【题型】解答题　【知识点】向量　【难度】easy
如图，已知向量 $\vec{a},\ \vec{b},\ \vec{c}$，作出下列向量：

(1) $\vec{a}+\vec{b},\ \vec{b}+\vec{c},\ \vec{a}+\vec{c}$；
(2) $(\vec{a}+\vec{b})+\vec{c}$ 和 $\vec{a}+(\vec{b}+\vec{c})$。
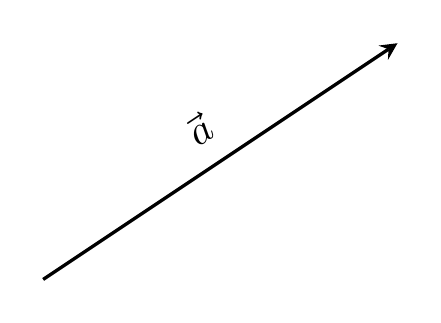
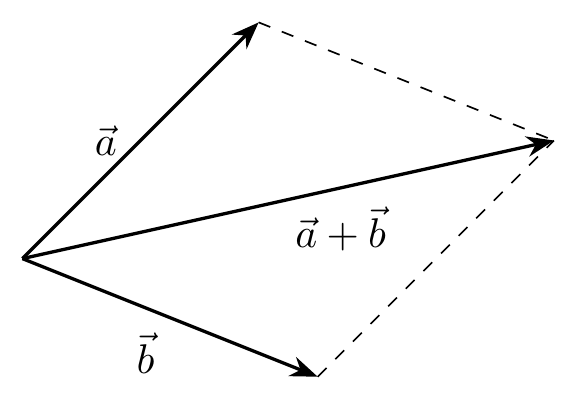
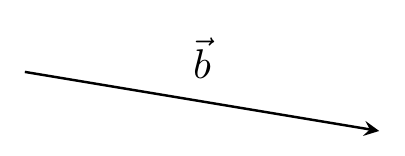
【解答】
\textbf{【答案】}
(1) 答案见详解
(2) 答案见详解

\vspace{1em}
\textbf{【分析】}
根据向量加法的平行四边形法则及几何意义作图即可。

\vspace{1em}
\textbf{【详解】}
（1）根据向量加法的平行四边形法则可得 $\vec{a}+\vec{b}$，$\vec{b}+\vec{c}$，$\vec{a}+\vec{c}$ 分别如下图：

（2）根据向量加法的平行四边形法则可得 $(\vec{a}+\vec{b})+\vec{c}$ 和 $\vec{a}+(\vec{b}+\vec{c})$ 分别如下图：

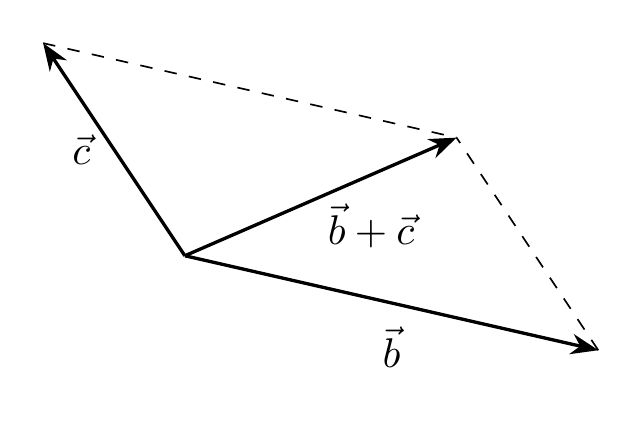
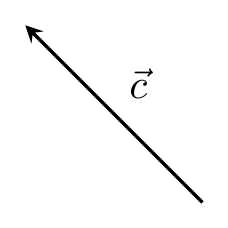
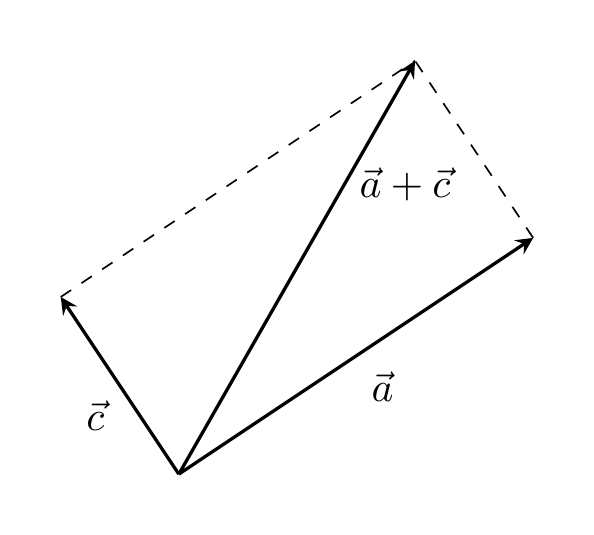
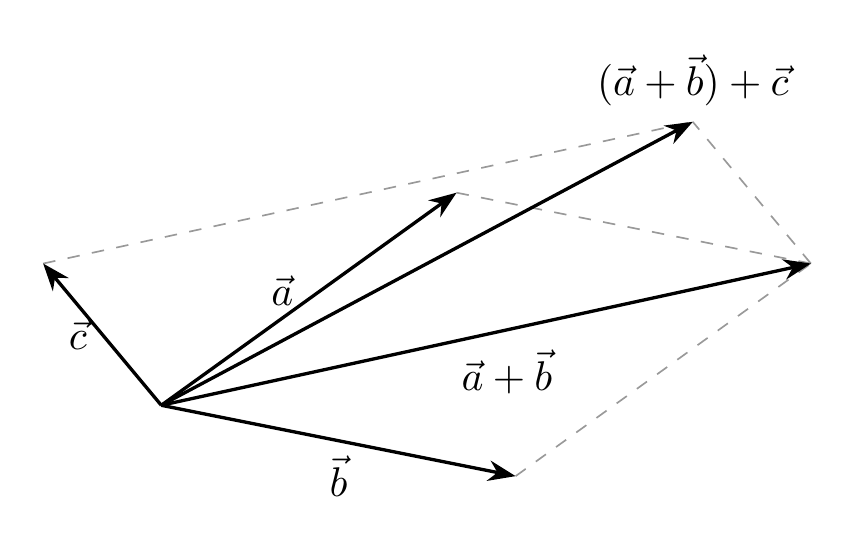
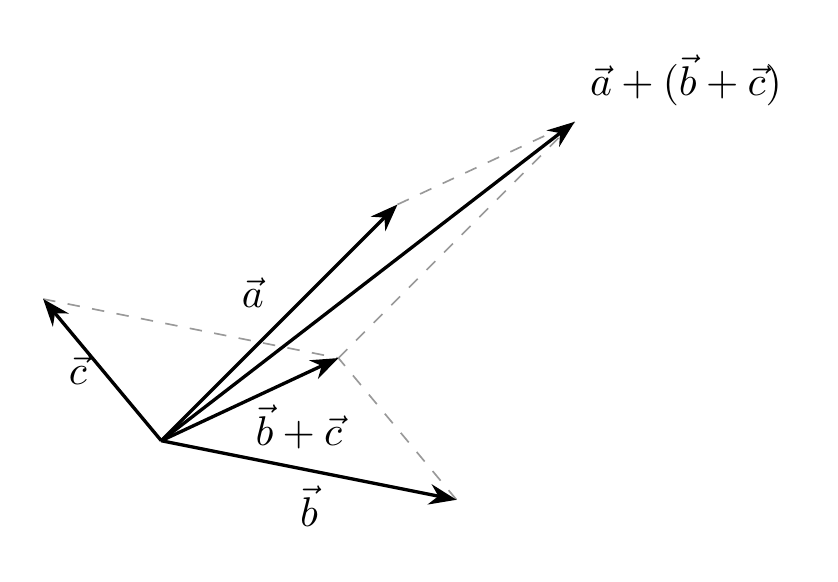